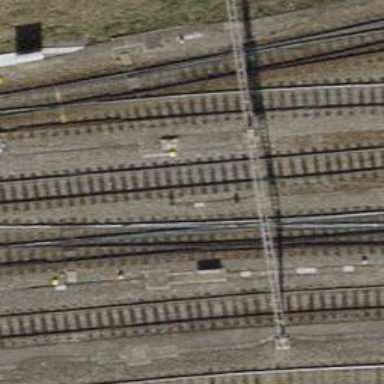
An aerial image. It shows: Railway switch.